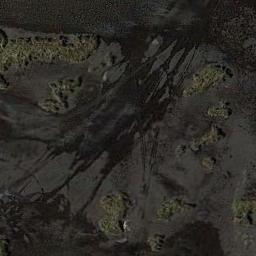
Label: wetland